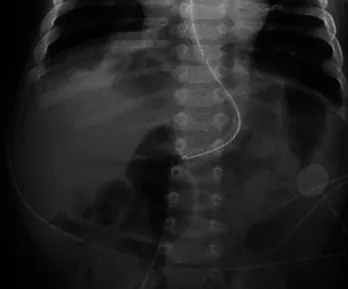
Abdominal radiograph. . Hyperinflation and lateral abdominal subcutaneous emphysema.
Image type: radiology (x_ray)